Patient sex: M
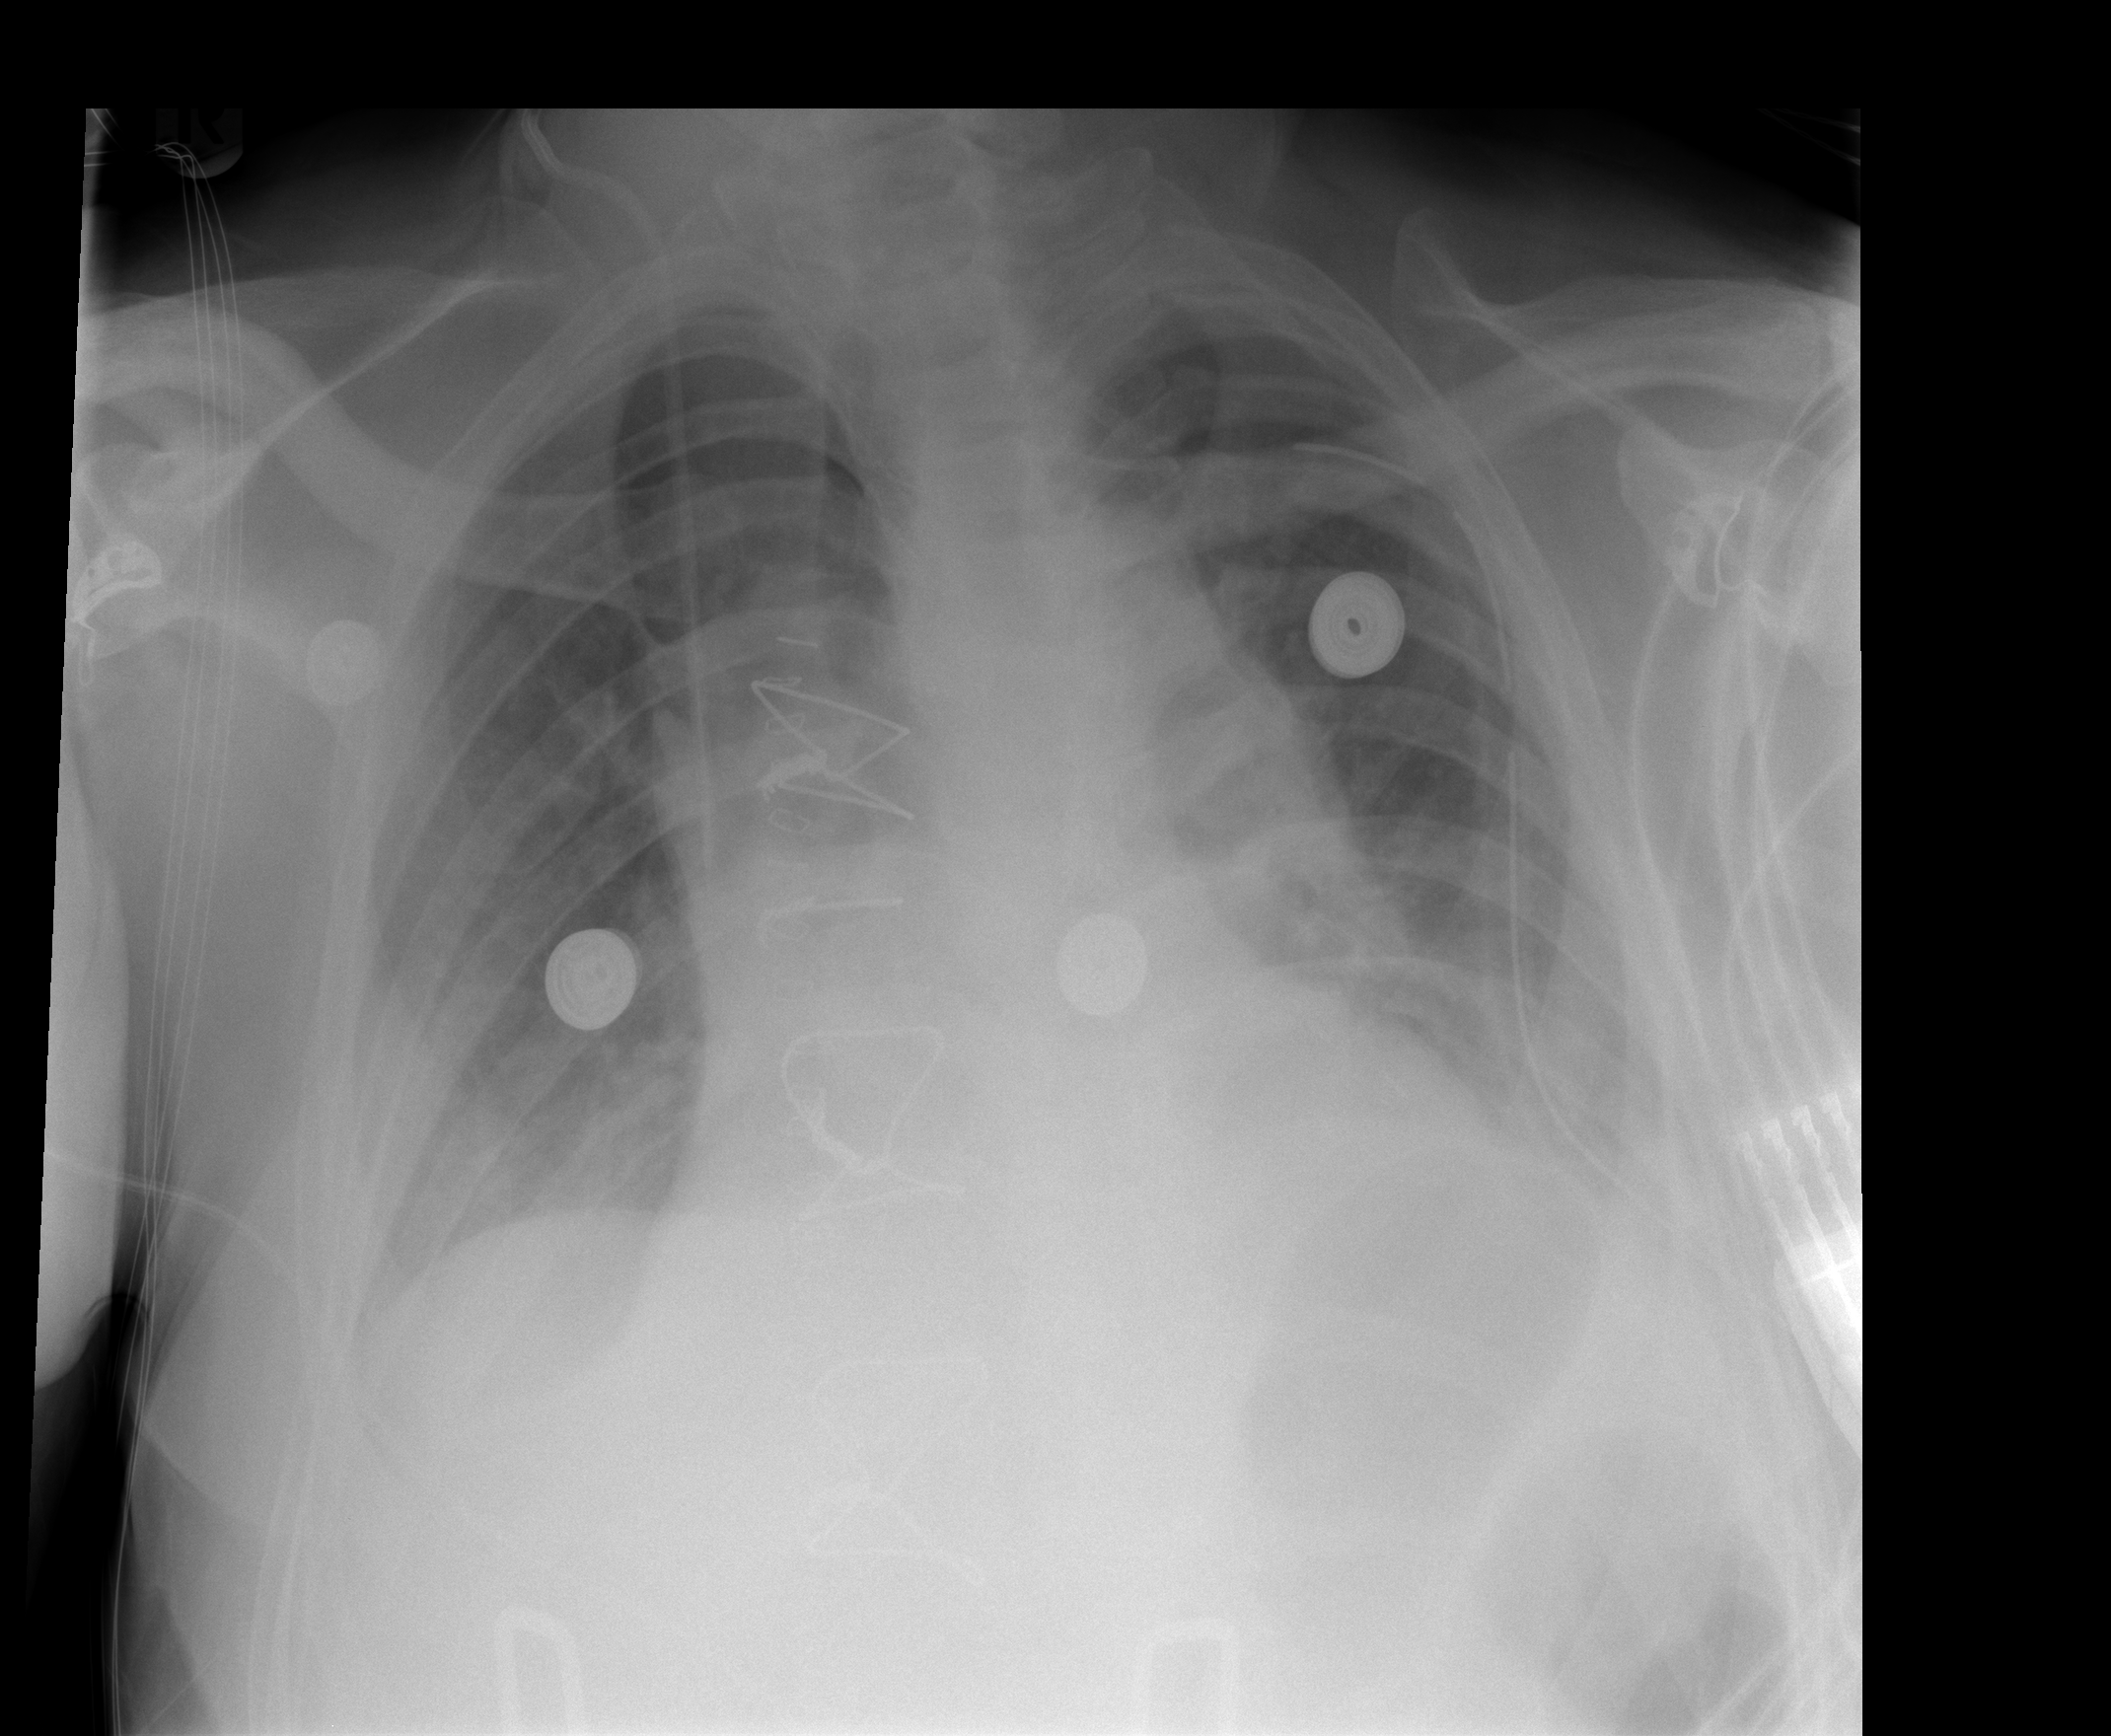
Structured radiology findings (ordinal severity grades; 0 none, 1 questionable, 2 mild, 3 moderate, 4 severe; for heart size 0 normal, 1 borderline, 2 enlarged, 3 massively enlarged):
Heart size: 2
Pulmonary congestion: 2
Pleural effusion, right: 2
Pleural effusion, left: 2
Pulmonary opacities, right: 0
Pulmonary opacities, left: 0
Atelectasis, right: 2
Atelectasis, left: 2